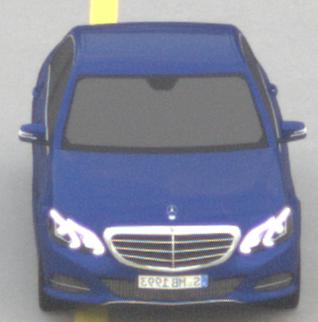
Make: Mercedes-Benz
Model: E 200
Detailed model: E-Class (212) Limousine
Model produced from: 2013/04
Model produced until: 2015/10
Doors: 4
Color: blue
Road condition: dry road
Daytime: morning or afternoon
Contrast: low contrast